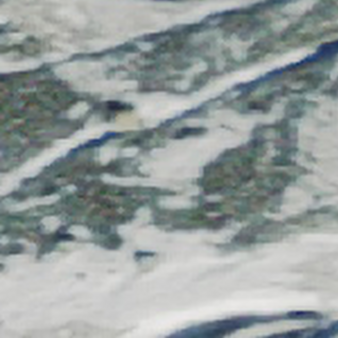
Label: other